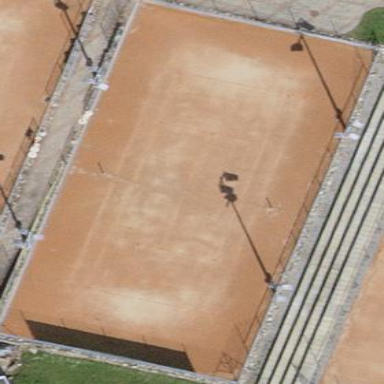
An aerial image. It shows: Tennis court on pitch designated for leisure land.